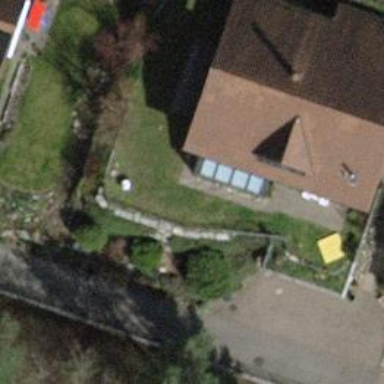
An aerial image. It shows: Detached building.